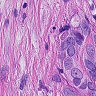
Metastatic tissue present: yes